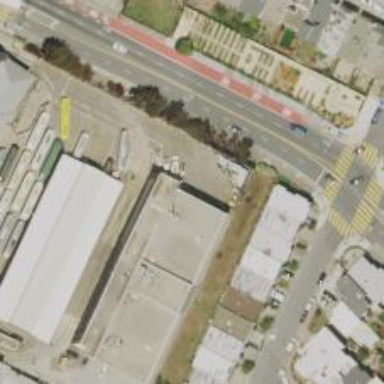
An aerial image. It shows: Light rail service yard with electrified contact line. The yard includes building passage tunnel.